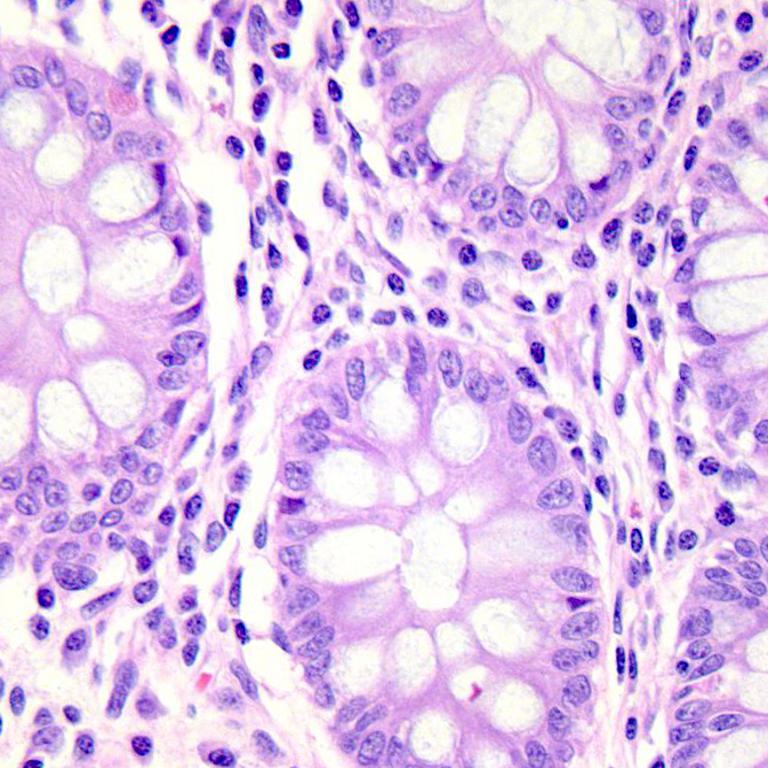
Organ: colon
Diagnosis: benign